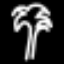
Label: palm tree